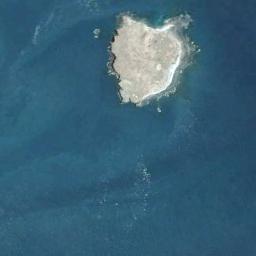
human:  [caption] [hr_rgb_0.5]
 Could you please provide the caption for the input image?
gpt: The stone island without vegetation is surrounded by light blue waters .

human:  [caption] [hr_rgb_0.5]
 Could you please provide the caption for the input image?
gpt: The land on the island is uneven .

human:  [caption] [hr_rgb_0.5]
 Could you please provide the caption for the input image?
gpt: The island lies to the sea on one side .

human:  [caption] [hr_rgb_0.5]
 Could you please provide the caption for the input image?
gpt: An almost circular yellow island surrounded by blue sea water .

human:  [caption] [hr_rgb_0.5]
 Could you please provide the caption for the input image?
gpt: The yellow island is on a blue sea .